Aerial crown-view tile of a tropical tree (Barro Colorado Island, Panama), acquired 20250915:
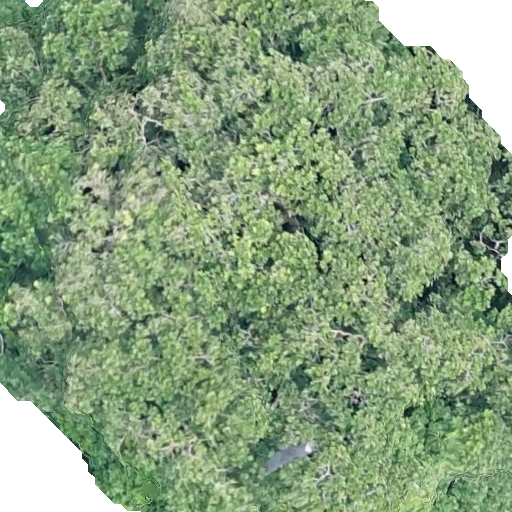
Species: Anacardium occidentale
GBIF accepted scientific name: Anacardium occidentale
Crown area: 420.224 m²